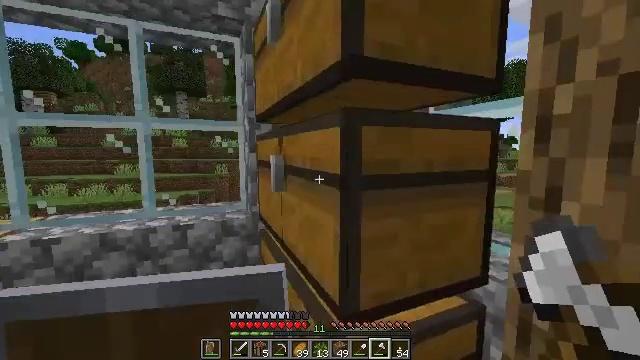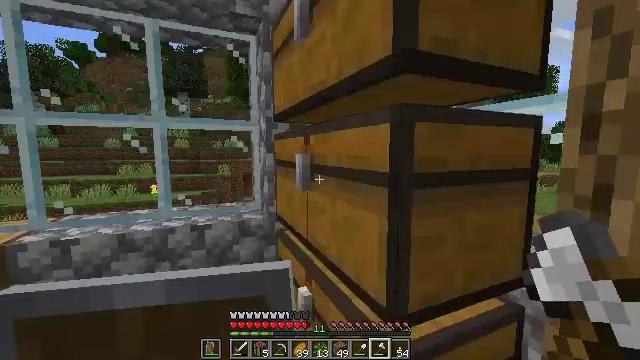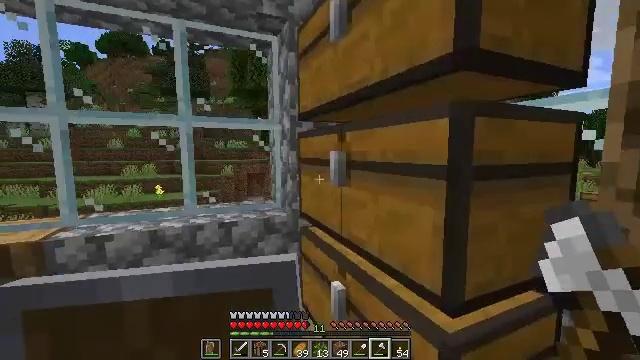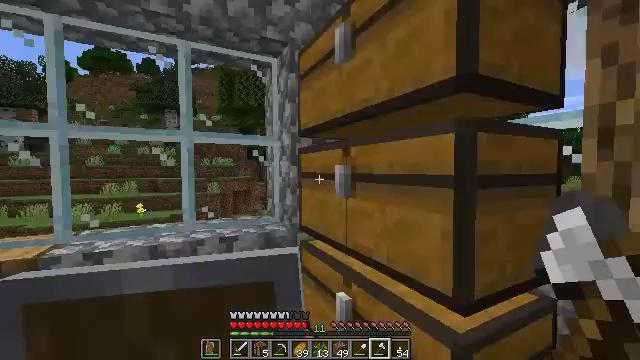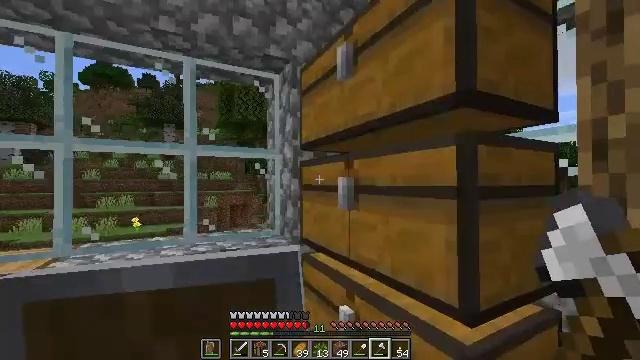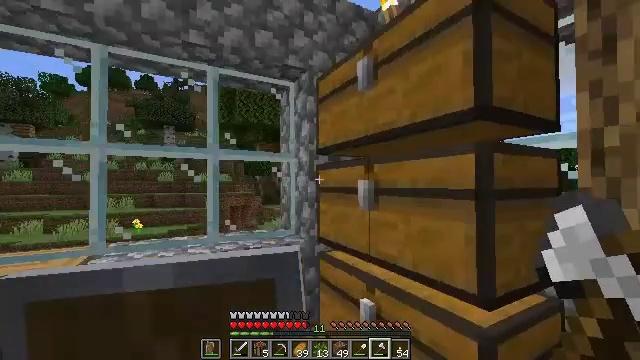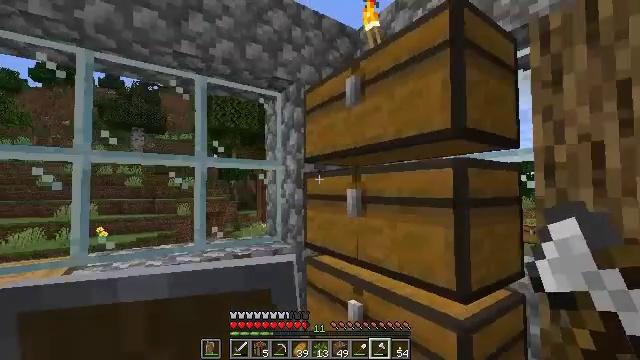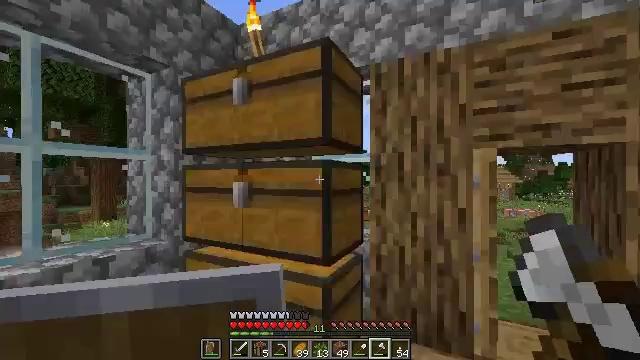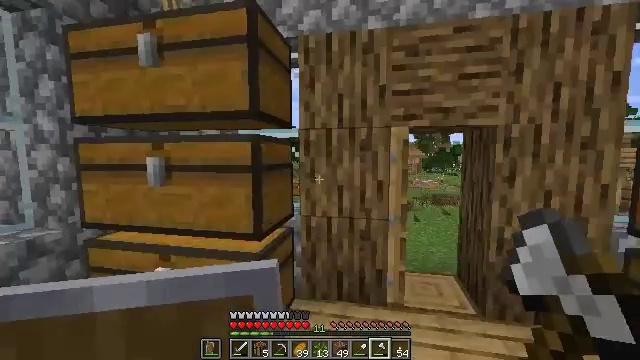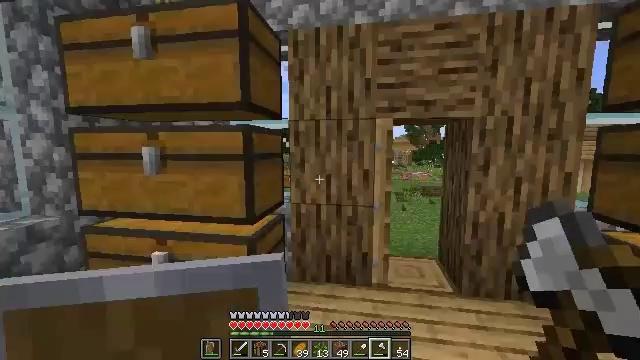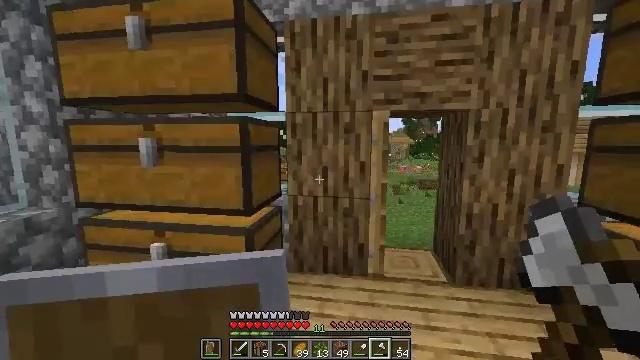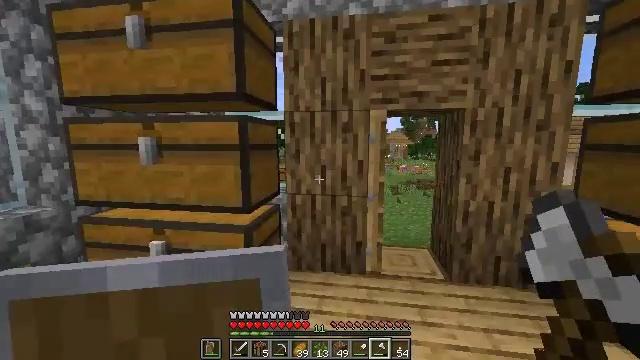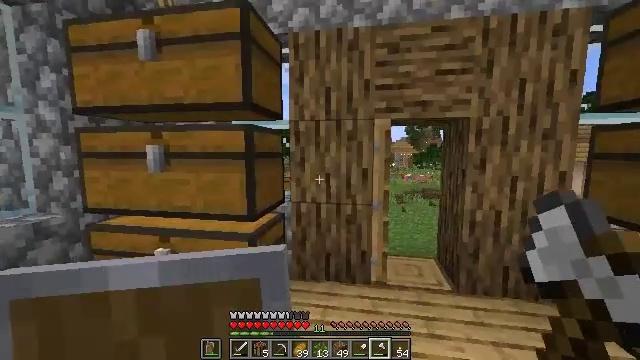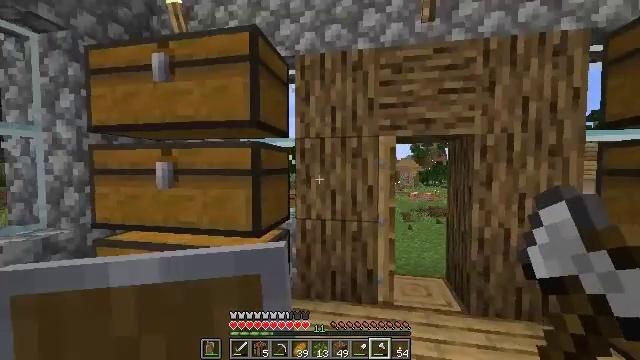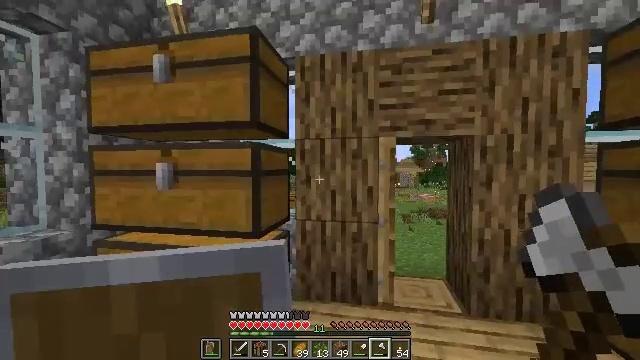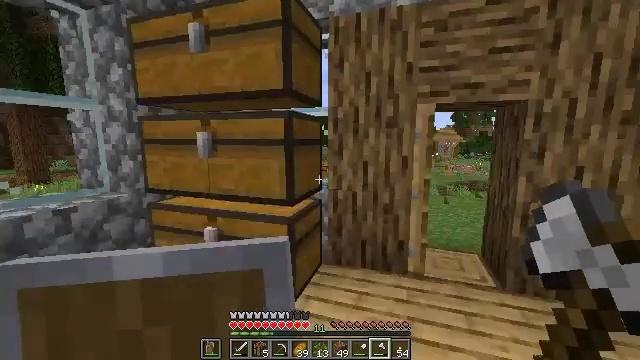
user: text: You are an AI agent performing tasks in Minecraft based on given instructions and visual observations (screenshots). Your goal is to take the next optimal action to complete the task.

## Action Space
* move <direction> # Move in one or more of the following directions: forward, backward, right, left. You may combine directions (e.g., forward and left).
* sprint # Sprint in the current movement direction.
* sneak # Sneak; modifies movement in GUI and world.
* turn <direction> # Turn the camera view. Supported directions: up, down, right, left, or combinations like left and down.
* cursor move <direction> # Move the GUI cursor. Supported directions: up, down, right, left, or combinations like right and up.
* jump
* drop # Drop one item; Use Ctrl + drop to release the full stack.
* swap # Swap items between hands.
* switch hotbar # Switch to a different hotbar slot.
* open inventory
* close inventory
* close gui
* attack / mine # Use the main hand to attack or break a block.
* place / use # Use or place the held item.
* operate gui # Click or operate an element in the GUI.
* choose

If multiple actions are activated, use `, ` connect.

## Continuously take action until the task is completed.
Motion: motion action
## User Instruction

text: Craft an oak sign.
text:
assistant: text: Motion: move left
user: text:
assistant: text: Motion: move back and move left
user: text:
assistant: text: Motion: move back and move left, turn right and up
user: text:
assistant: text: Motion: move back and move left, turn up
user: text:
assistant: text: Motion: move back and move left
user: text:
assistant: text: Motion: move back and move left, turn right and up
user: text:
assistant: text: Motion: move back, turn right and down
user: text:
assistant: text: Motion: turn right and down
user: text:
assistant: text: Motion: turn right and down
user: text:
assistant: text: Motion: turn down
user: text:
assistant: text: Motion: no_op
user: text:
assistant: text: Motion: turn left and up
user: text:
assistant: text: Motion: turn left and up
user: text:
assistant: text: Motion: no_op
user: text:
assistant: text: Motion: turn left and down
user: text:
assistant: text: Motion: turn left and down
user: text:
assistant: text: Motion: move back, turn left and down
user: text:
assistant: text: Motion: move back and move left
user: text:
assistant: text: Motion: move back and move left, turn right
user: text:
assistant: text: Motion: move back and move left, turn right
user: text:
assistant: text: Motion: turn right
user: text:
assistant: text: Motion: turn right
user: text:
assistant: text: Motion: turn right and up
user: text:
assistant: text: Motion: turn right and up
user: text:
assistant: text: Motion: no_op
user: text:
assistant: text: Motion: no_op
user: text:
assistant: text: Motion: no_op
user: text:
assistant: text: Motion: no_op
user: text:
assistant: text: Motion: turn left and up
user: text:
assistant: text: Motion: turn left and up